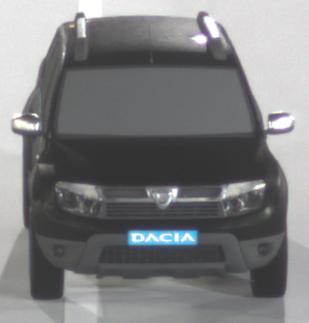
Make: Dacia
Model: Duster dCi 110 FAP
Detailed model: Duster (I)
Model produced from: 2010/06
Model produced until: 2013/11
Doors: 5
Color: black
Road condition: dry road
Daytime: night
Contrast: high contrast